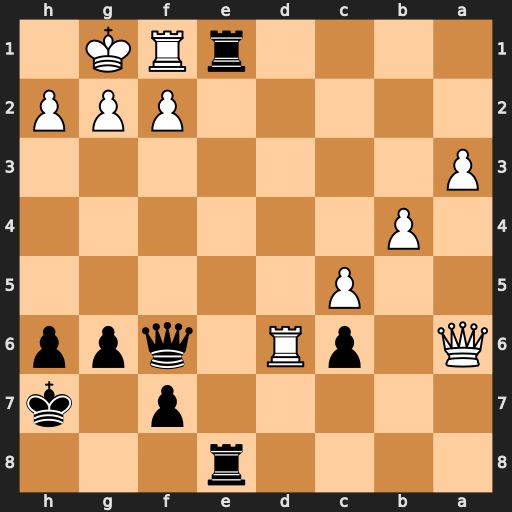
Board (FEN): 4r3/5p1k/Q1pR1qpp/2P5/1P6/P7/5PPP/4rRK1
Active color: b
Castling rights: -
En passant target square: -
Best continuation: Qa1 g3 Rxf1+ Qxf1 Re1 Qxe1 Qxe1+